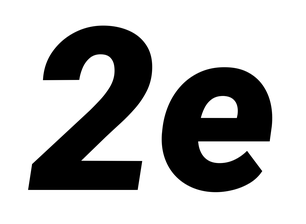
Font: Roboto-Italic_Black_Italic